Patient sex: M
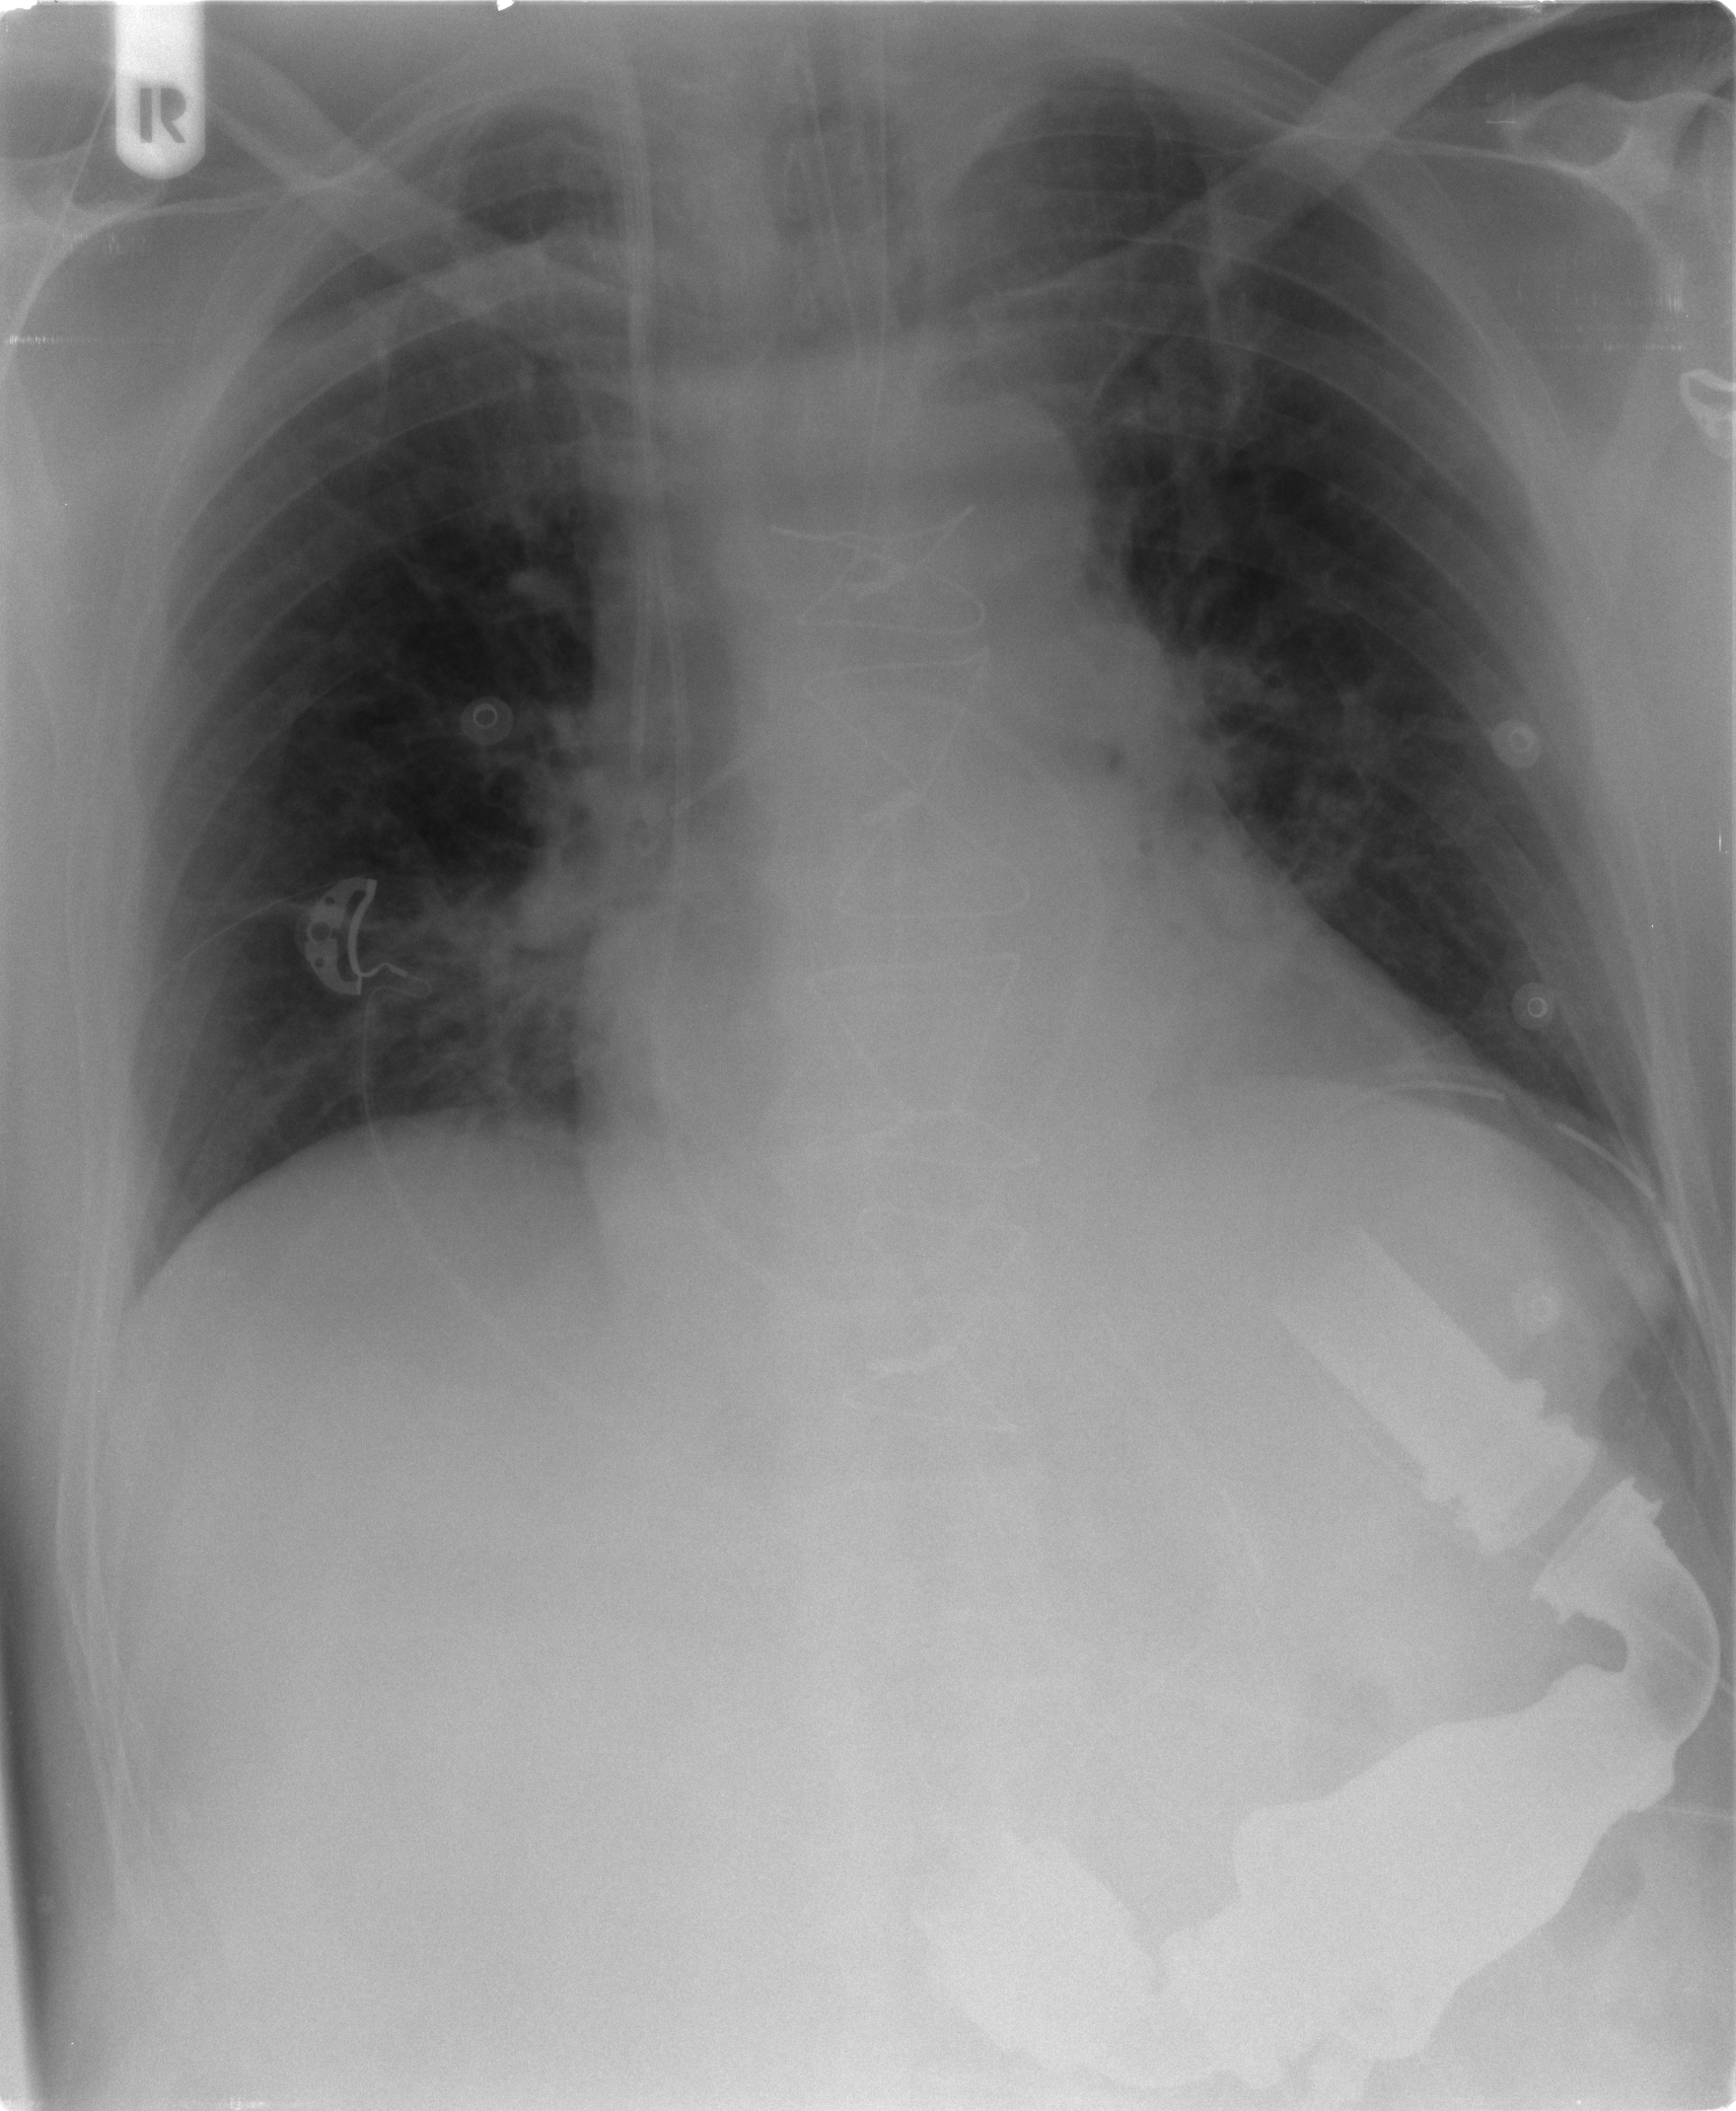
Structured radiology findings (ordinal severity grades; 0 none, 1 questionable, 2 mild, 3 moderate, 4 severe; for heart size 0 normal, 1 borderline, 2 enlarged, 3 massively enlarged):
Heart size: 2
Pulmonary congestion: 2
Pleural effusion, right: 0
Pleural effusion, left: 0
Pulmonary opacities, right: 0
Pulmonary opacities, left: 0
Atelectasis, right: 0
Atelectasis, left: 0